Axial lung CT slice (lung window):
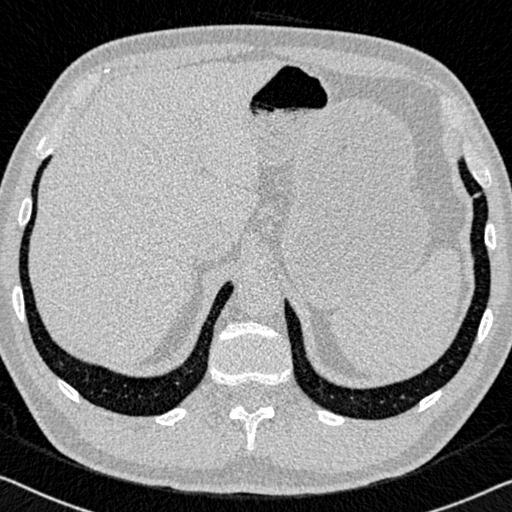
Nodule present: no